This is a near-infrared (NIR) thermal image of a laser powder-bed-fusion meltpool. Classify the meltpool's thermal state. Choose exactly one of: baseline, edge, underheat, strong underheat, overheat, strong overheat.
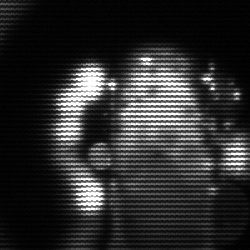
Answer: strong underheat